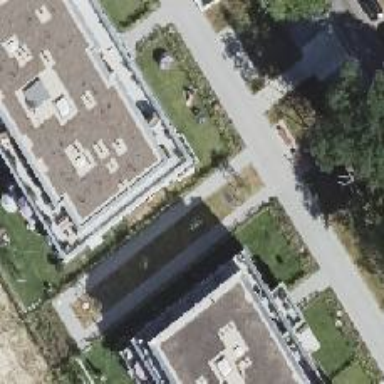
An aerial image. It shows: Flat-roofed apartment building.